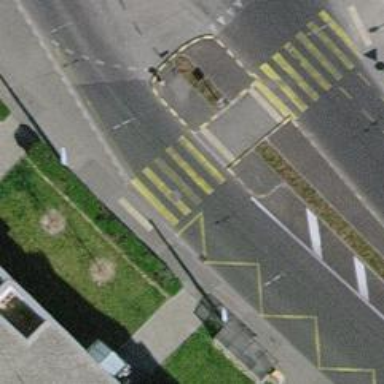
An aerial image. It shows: Uncontrolled zebra crossing on the road.